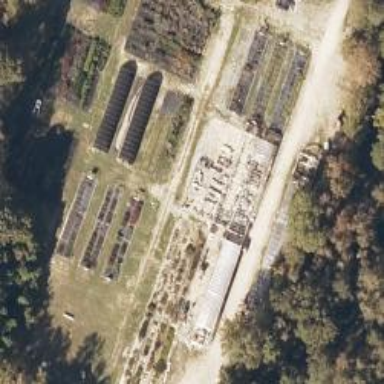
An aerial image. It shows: Area dedicated to greenhouse horticulture.